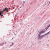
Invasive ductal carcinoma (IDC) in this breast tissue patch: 0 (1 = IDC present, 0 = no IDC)